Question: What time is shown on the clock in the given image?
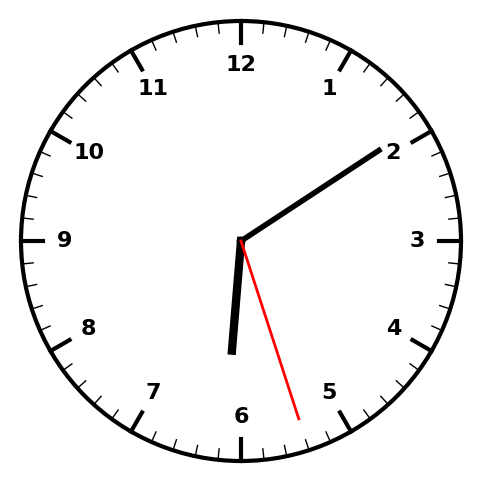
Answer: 06:09:27